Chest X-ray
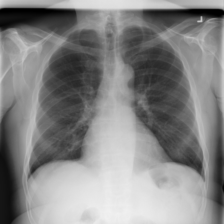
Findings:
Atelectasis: positive
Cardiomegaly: negative
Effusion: negative
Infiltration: negative
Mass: negative
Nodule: negative
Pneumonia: negative
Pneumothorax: negative
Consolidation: negative
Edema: negative
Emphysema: negative
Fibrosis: negative
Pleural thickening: negative
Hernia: negative